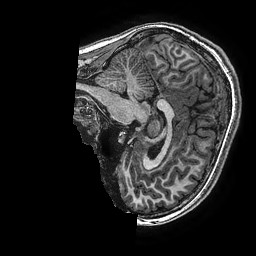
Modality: T1w
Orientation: sagittal
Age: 13
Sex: female
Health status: ill
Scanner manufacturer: ge
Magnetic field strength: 3 T
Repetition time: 0.00766 s
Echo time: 0.003476 s